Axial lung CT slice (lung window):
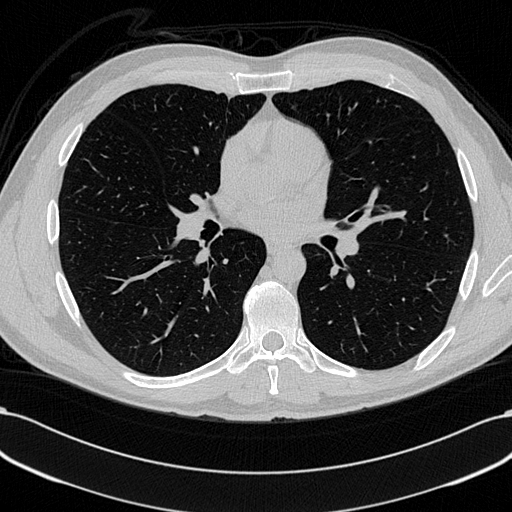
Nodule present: no